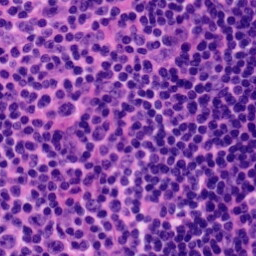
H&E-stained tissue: Tonsil